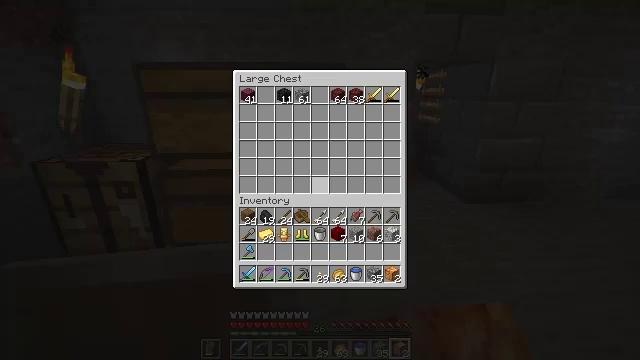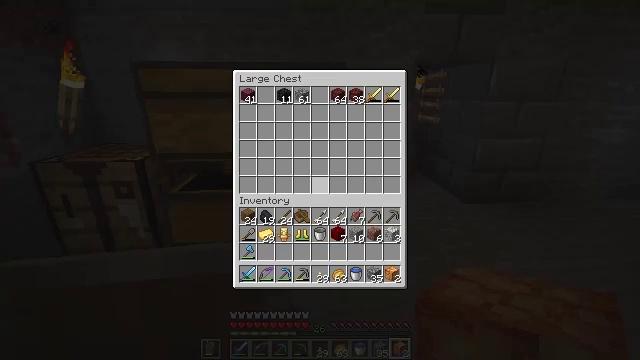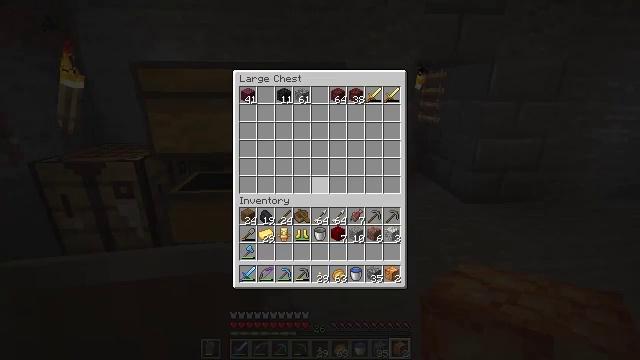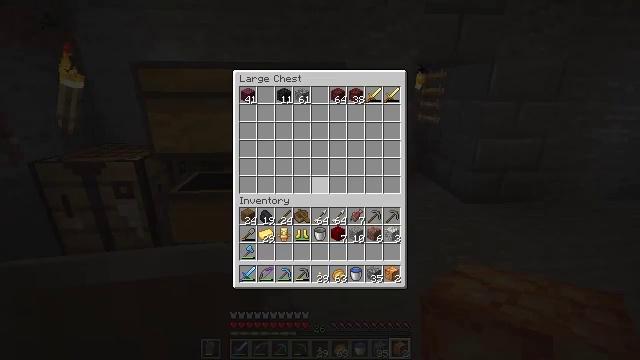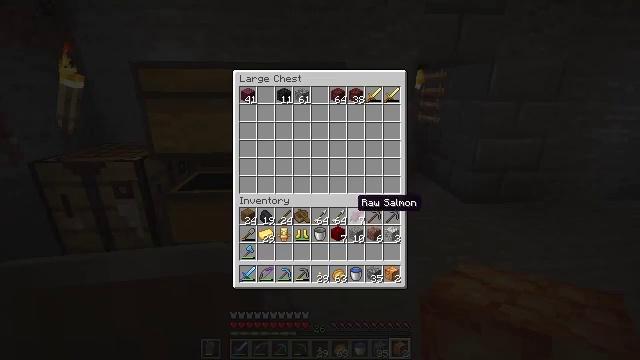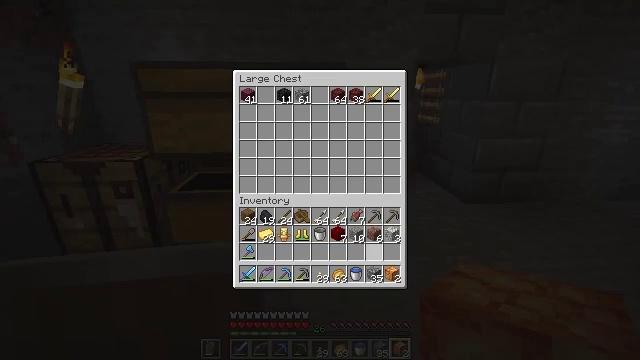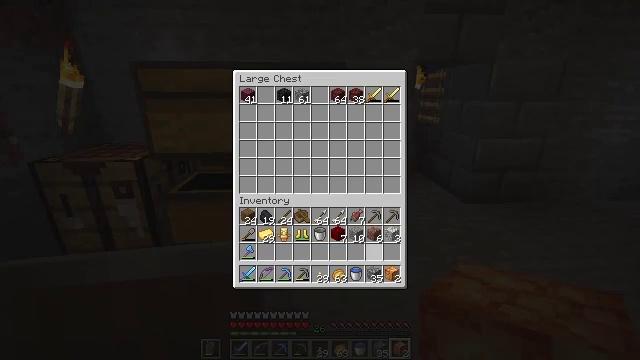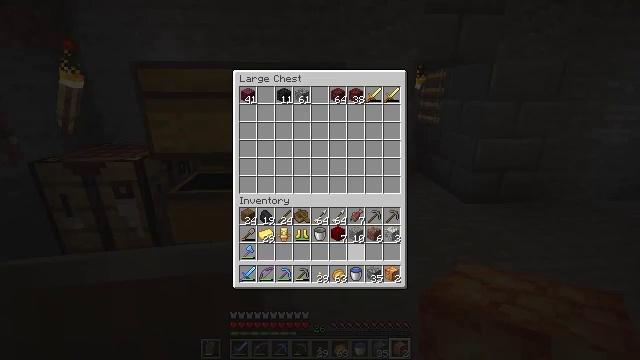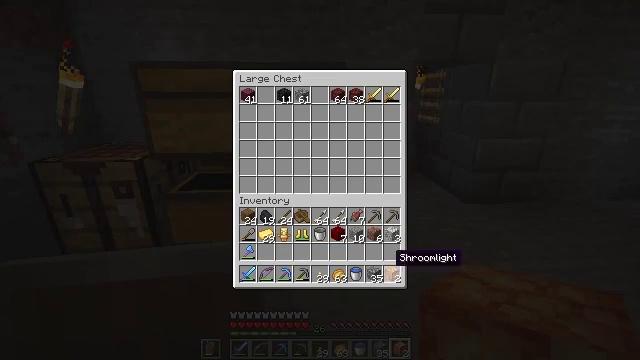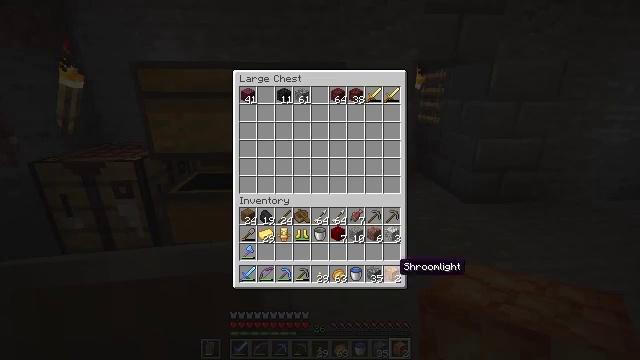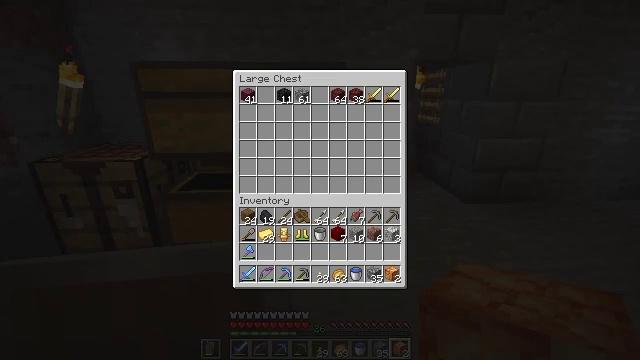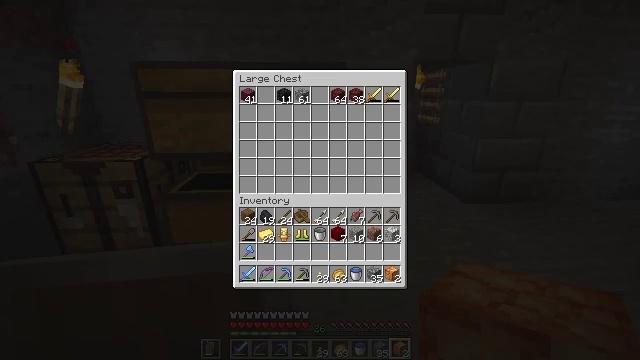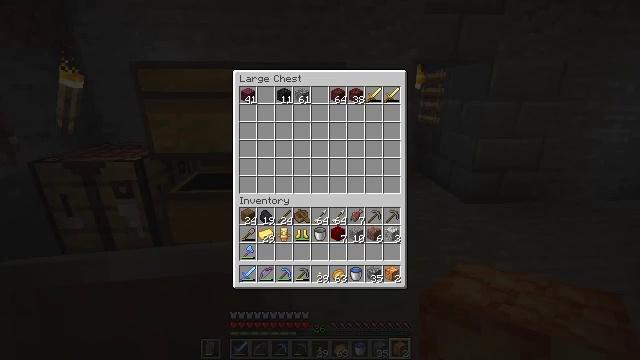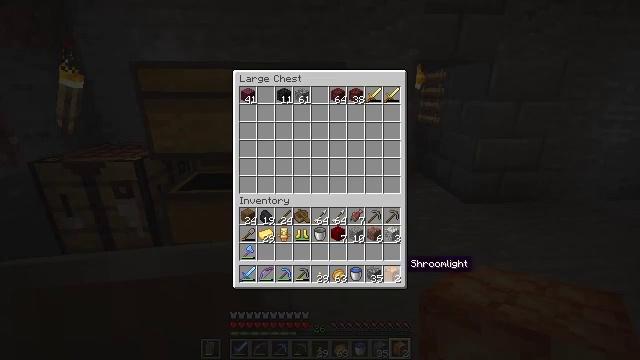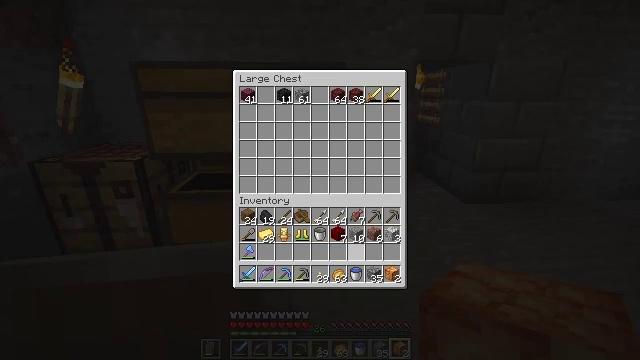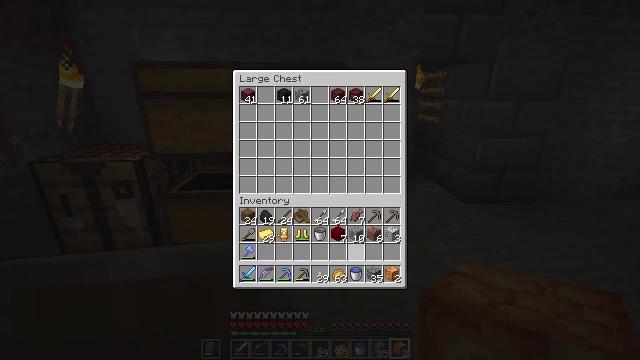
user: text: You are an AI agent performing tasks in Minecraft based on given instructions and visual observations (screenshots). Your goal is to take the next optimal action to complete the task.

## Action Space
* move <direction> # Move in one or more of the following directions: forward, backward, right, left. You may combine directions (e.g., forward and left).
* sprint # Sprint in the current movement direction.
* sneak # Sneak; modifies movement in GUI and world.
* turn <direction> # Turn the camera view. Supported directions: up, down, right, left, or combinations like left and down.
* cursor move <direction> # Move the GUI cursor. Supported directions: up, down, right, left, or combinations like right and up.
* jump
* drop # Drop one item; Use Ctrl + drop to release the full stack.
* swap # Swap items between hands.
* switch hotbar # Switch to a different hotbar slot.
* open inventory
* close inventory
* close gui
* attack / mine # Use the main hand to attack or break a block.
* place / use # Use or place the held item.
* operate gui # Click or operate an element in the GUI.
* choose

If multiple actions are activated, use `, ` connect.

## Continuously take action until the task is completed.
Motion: motion action
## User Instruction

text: Turn crimson stems into crimson planks in your inventory.
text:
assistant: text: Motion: no_op
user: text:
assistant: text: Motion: no_op
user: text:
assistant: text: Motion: no_op
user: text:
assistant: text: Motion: sneak, cursor move right and down
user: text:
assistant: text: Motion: sneak, cursor move right and down
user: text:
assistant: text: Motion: sneak, cursor move down
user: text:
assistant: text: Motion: sneak, cursor move left
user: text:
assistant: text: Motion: sneak, cursor move right and down
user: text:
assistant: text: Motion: sneak, cursor move down
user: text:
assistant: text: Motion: sneak, cursor move right
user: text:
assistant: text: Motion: sneak, operate gui
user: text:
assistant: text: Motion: sneak, operate gui
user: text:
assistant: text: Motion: sneak
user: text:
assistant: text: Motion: sneak, cursor move left and up
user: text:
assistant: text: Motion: sneak
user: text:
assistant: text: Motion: sneak
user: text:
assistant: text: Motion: sneak, cursor move left
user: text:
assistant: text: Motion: sneak, operate gui
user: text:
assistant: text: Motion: sneak, operate gui
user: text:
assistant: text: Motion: sneak, cursor move right and down
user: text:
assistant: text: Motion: sneak, cursor move right and down
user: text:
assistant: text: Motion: sneak
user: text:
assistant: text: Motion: sneak
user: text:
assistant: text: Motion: sneak, cursor move left
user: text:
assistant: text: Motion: sneak, operate gui
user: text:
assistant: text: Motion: sneak, operate gui
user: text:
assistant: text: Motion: sneak
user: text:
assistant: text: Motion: sneak
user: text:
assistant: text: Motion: sneak
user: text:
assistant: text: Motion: sneak